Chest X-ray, AP view. Patient: 26 years old, sex F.
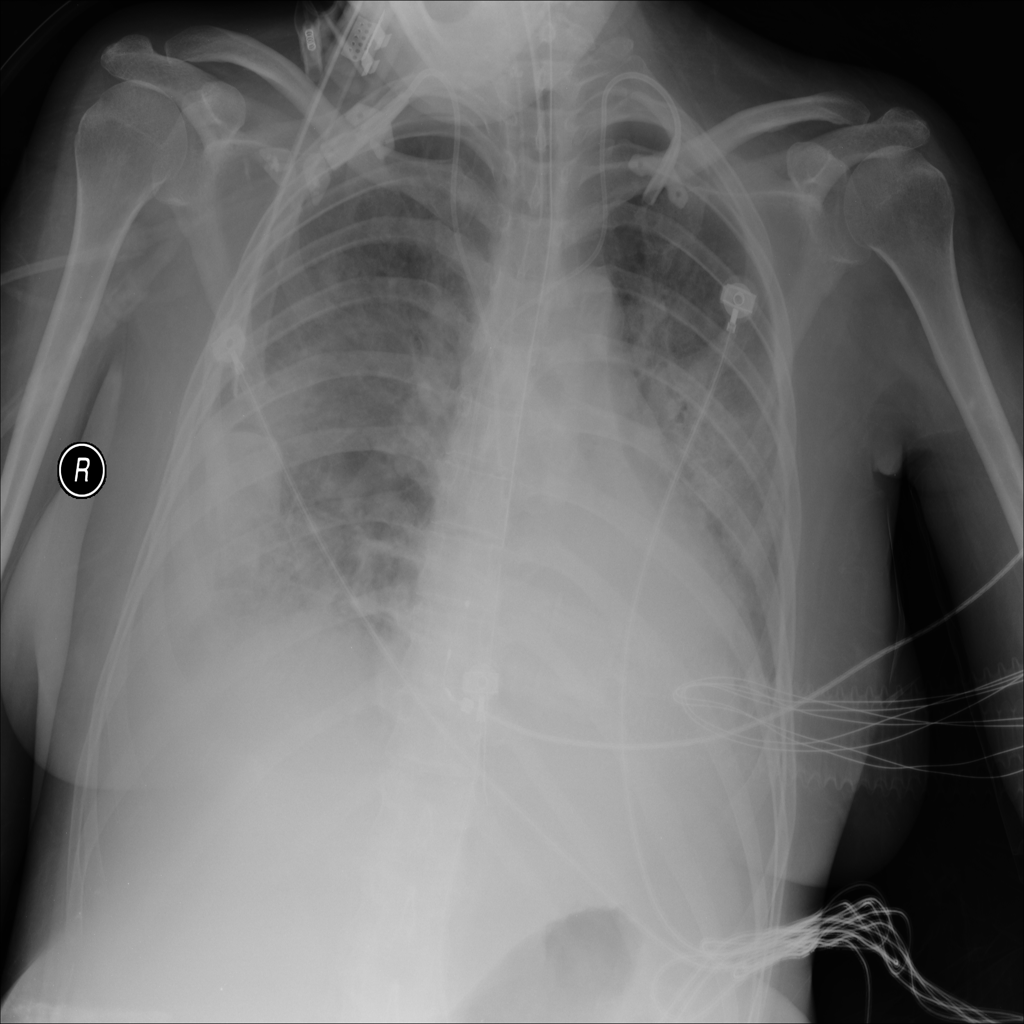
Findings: Effusion